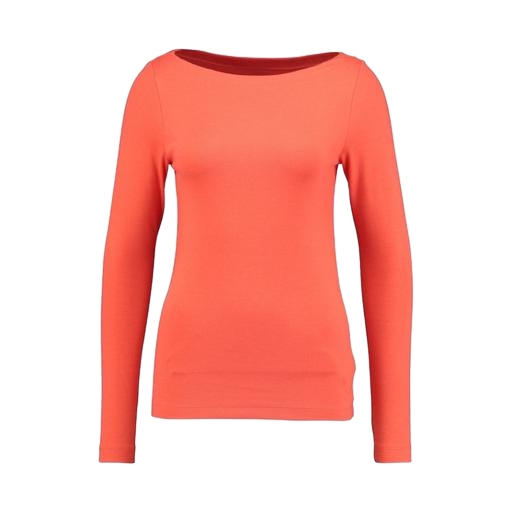
long-sleeve top, longsleeve t-shirt, long sleeve top, white background